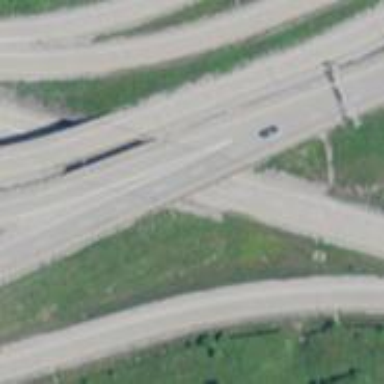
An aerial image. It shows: Motorway link.